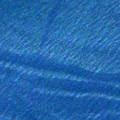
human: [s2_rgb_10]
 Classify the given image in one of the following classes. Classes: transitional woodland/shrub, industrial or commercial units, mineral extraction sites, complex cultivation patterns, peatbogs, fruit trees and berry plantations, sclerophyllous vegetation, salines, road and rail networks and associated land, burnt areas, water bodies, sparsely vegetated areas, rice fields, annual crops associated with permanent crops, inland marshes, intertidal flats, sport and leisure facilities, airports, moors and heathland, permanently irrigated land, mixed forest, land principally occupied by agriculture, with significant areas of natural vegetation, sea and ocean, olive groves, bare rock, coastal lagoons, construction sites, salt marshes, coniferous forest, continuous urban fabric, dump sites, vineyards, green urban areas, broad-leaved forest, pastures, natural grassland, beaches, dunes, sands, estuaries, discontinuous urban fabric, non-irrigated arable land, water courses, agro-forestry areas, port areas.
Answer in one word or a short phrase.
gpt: sea and ocean